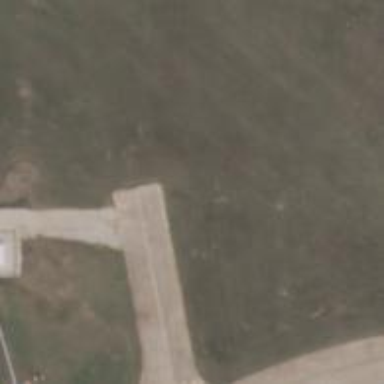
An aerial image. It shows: Image of taxiway at airport.